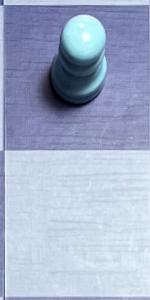
Label: Empty